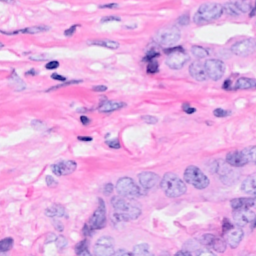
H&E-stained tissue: Breast